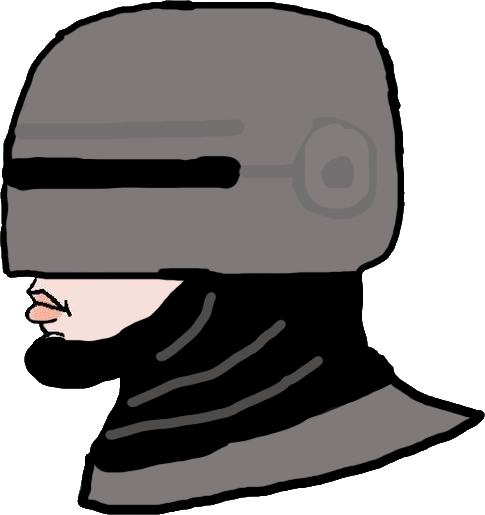
Label: 4_Yes_Chad